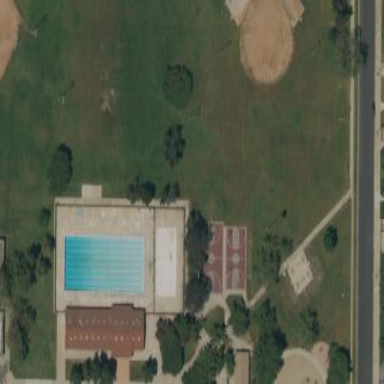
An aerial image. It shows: Recreation ground used for swimming activities.